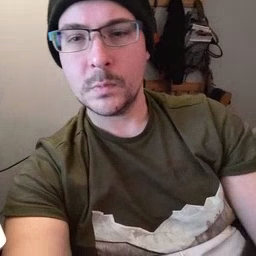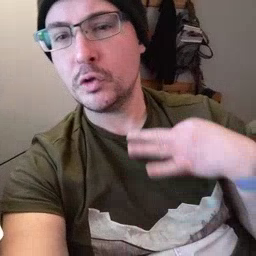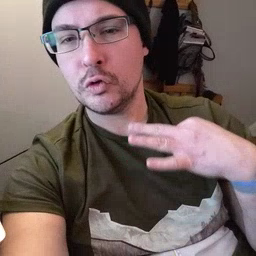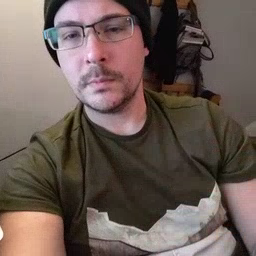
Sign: shirt